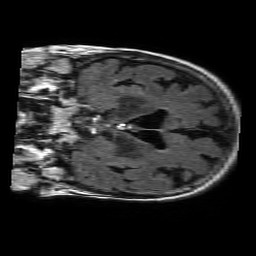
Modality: FLAIR
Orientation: coronal
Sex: female
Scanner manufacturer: philips
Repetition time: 11 s
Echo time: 0.125 s